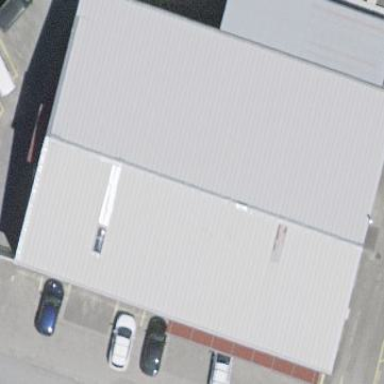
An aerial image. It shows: Industrial building.